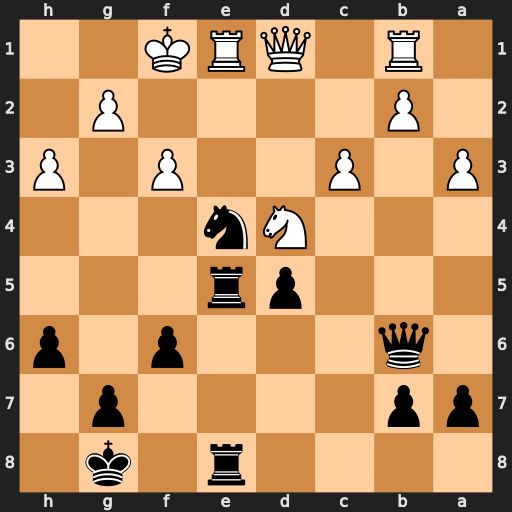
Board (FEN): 4r1k1/pp4p1/1q3p1p/3pr3/3Nn3/P1P2P1P/1P4P1/1R1QRK2
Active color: b
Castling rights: -
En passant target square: -
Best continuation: Ng3+ Kf2 Rxe1